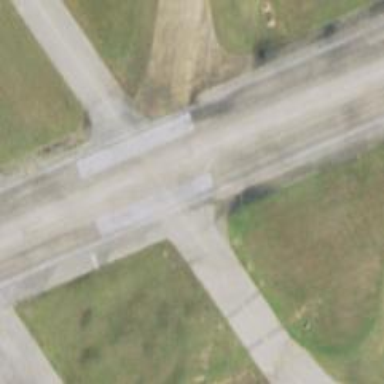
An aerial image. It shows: Image of taxiway at airport.